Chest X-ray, PA view. Patient: 65 years old, sex F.
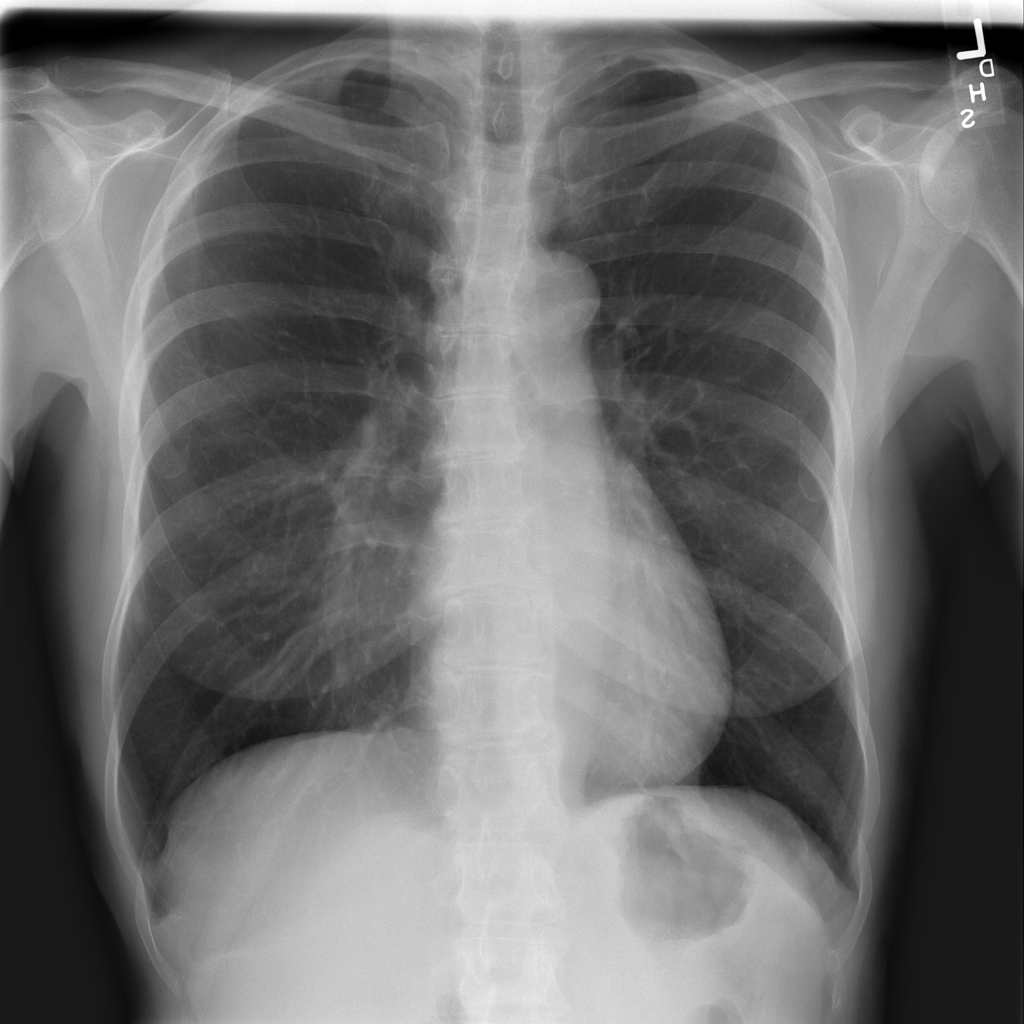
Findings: No Finding